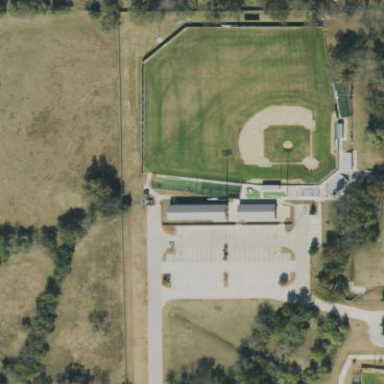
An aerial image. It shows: Baseball pitch for leisure land.